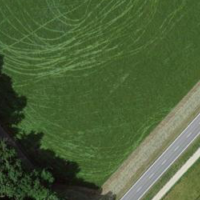
EUNIS habitat code: 23
Species observed at this site:
Lapsana communis
Cyperus esculentus